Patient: sex F, age 65
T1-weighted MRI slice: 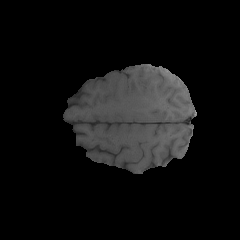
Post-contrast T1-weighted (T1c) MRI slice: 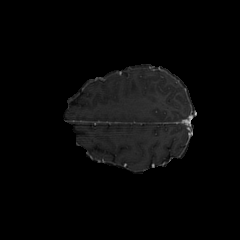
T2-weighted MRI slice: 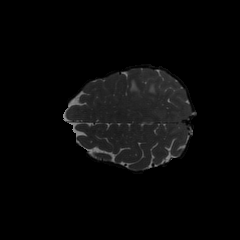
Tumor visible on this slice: yes
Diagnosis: Glioblastoma, IDH-wildtype
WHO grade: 4